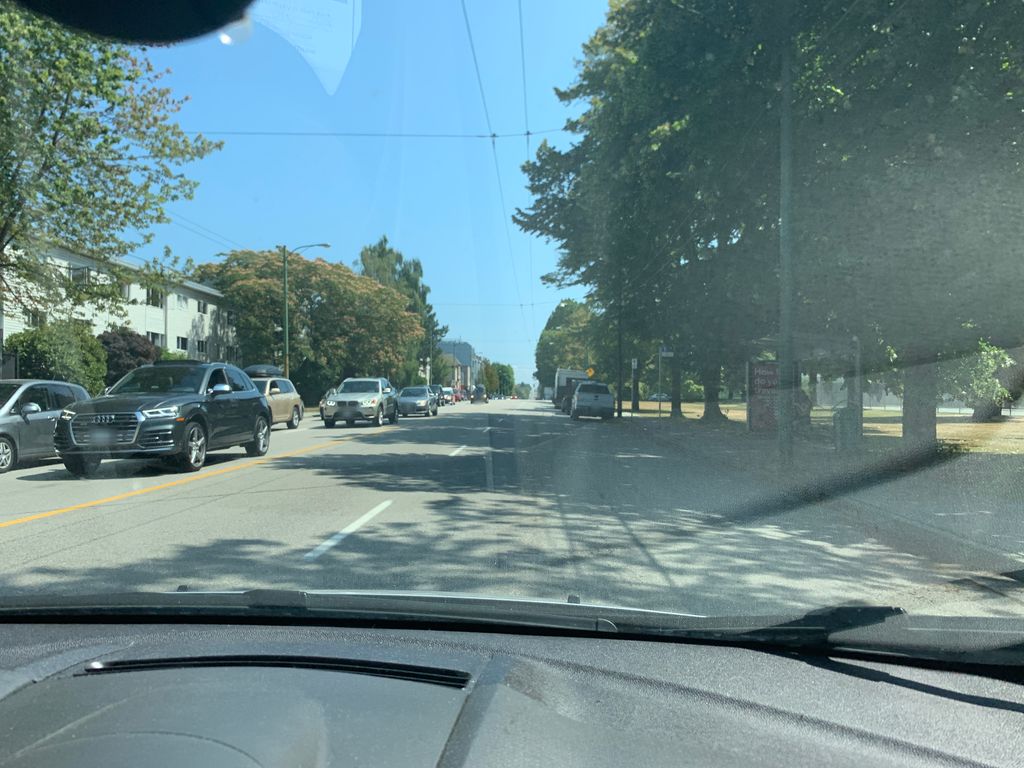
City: vancouver